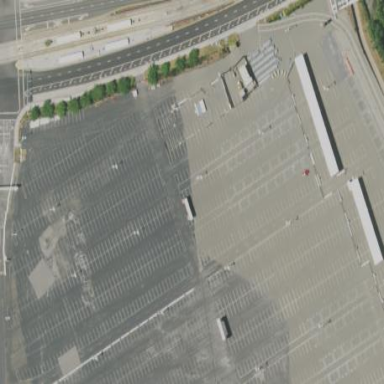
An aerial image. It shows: Parking area with surface.